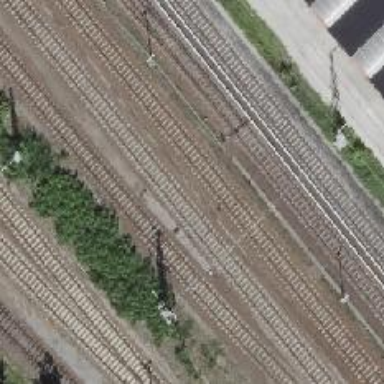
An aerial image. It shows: Railway signal.